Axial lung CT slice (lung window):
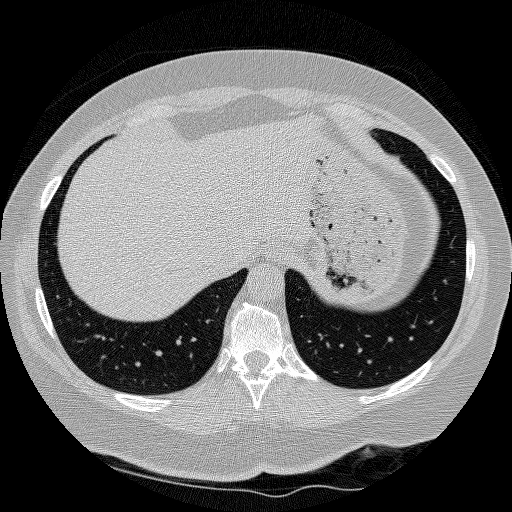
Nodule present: no